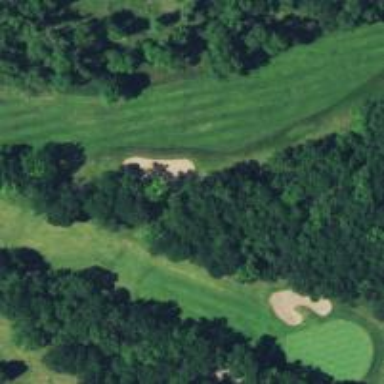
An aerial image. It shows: Golf fairway in the image.